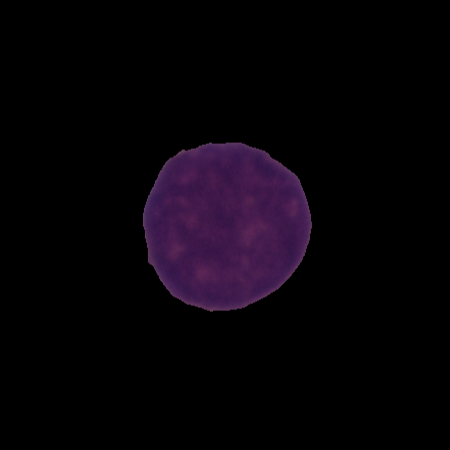
Label: cancer